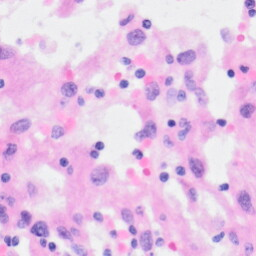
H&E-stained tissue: Kidney